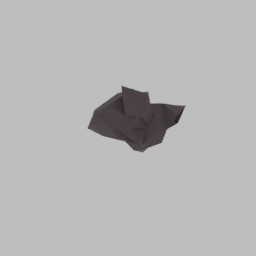
Label: nature